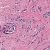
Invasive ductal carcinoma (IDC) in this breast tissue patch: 1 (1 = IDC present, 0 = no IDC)